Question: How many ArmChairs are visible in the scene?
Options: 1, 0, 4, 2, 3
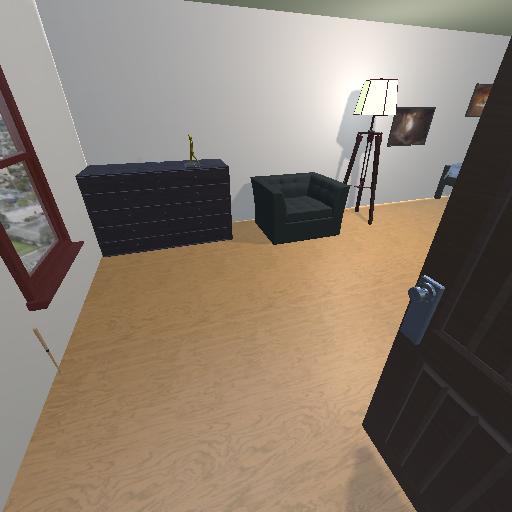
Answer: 1